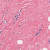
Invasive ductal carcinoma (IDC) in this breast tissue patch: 0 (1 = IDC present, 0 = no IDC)